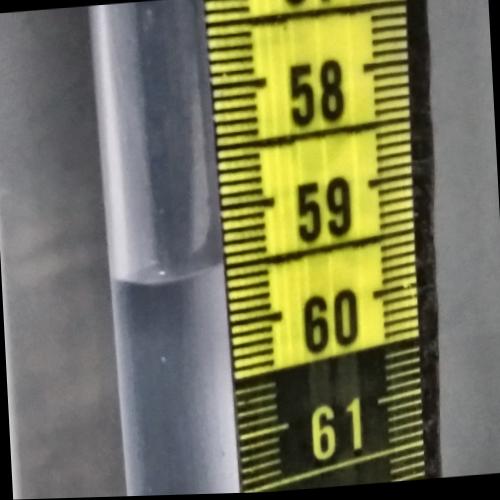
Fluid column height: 59.5 cm